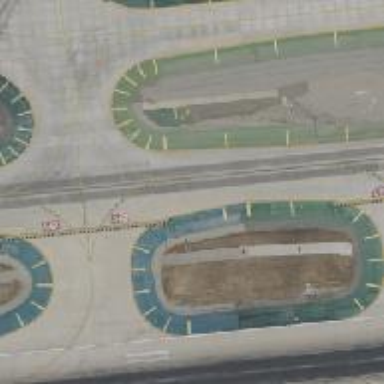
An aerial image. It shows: Image of taxiway at airport.